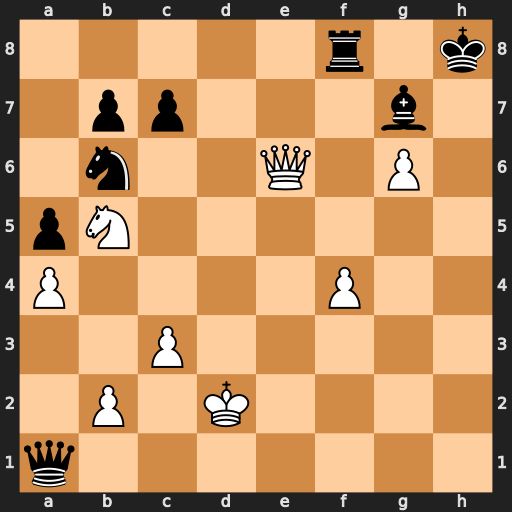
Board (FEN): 5r1k/1pp3b1/1n2Q1P1/pN6/P4P2/2P5/1P1K4/q7
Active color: w
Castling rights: -
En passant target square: -
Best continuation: Qh3+ Bh6 Qxh6+ Kg8 Qh7#